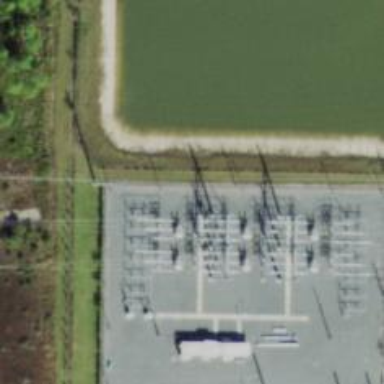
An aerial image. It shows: Switch for power supply.